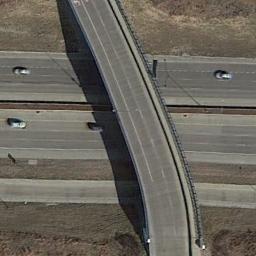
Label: overpass